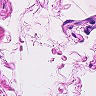
Metastatic tissue present: no